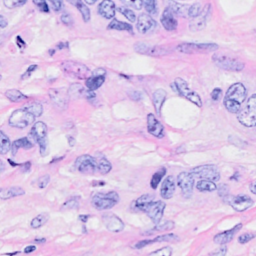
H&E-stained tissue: Breast